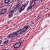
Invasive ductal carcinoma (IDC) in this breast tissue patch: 0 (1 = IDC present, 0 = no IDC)